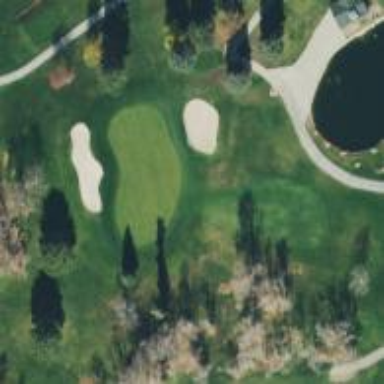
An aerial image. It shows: Golf hole.